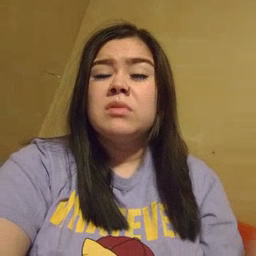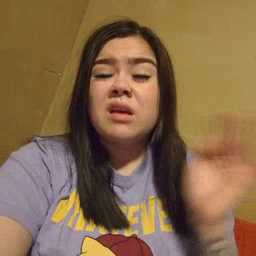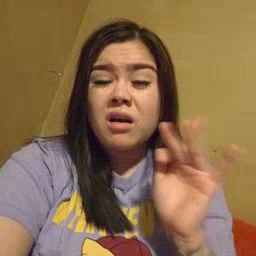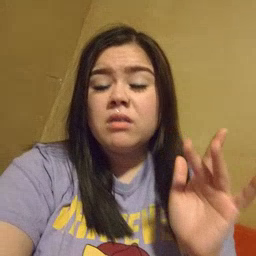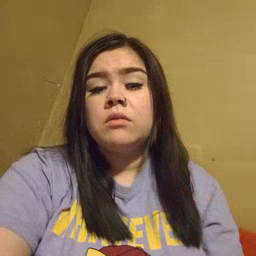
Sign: yucky